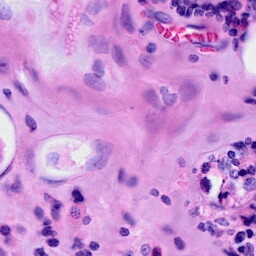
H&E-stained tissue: Breast